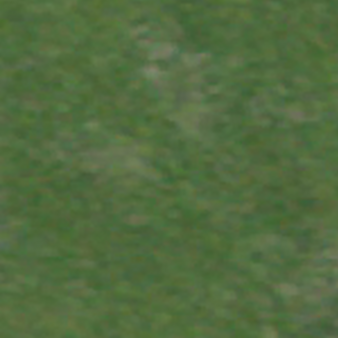
Label: other